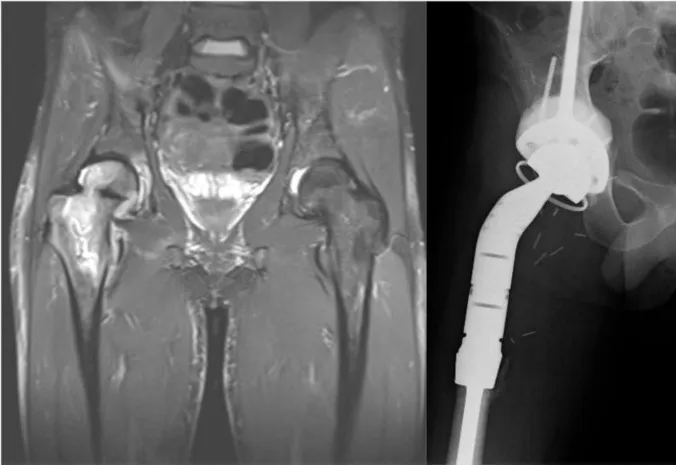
Preoperative MRI and postoperative x-ray of the pleomorphic sarcoma reconstructed with a coned pelvis.
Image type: radiology (mri)